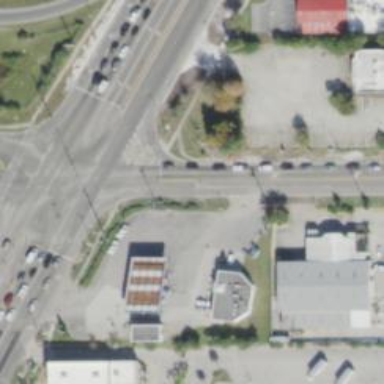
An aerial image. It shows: Asphalt road with primary designation. There is sidewalk on the left side.